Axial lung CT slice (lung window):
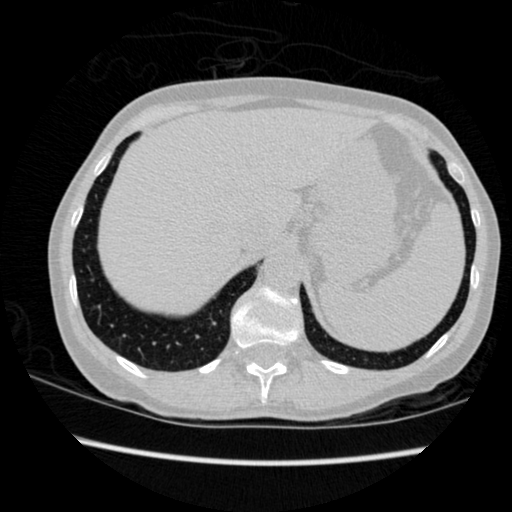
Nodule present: no